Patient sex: M
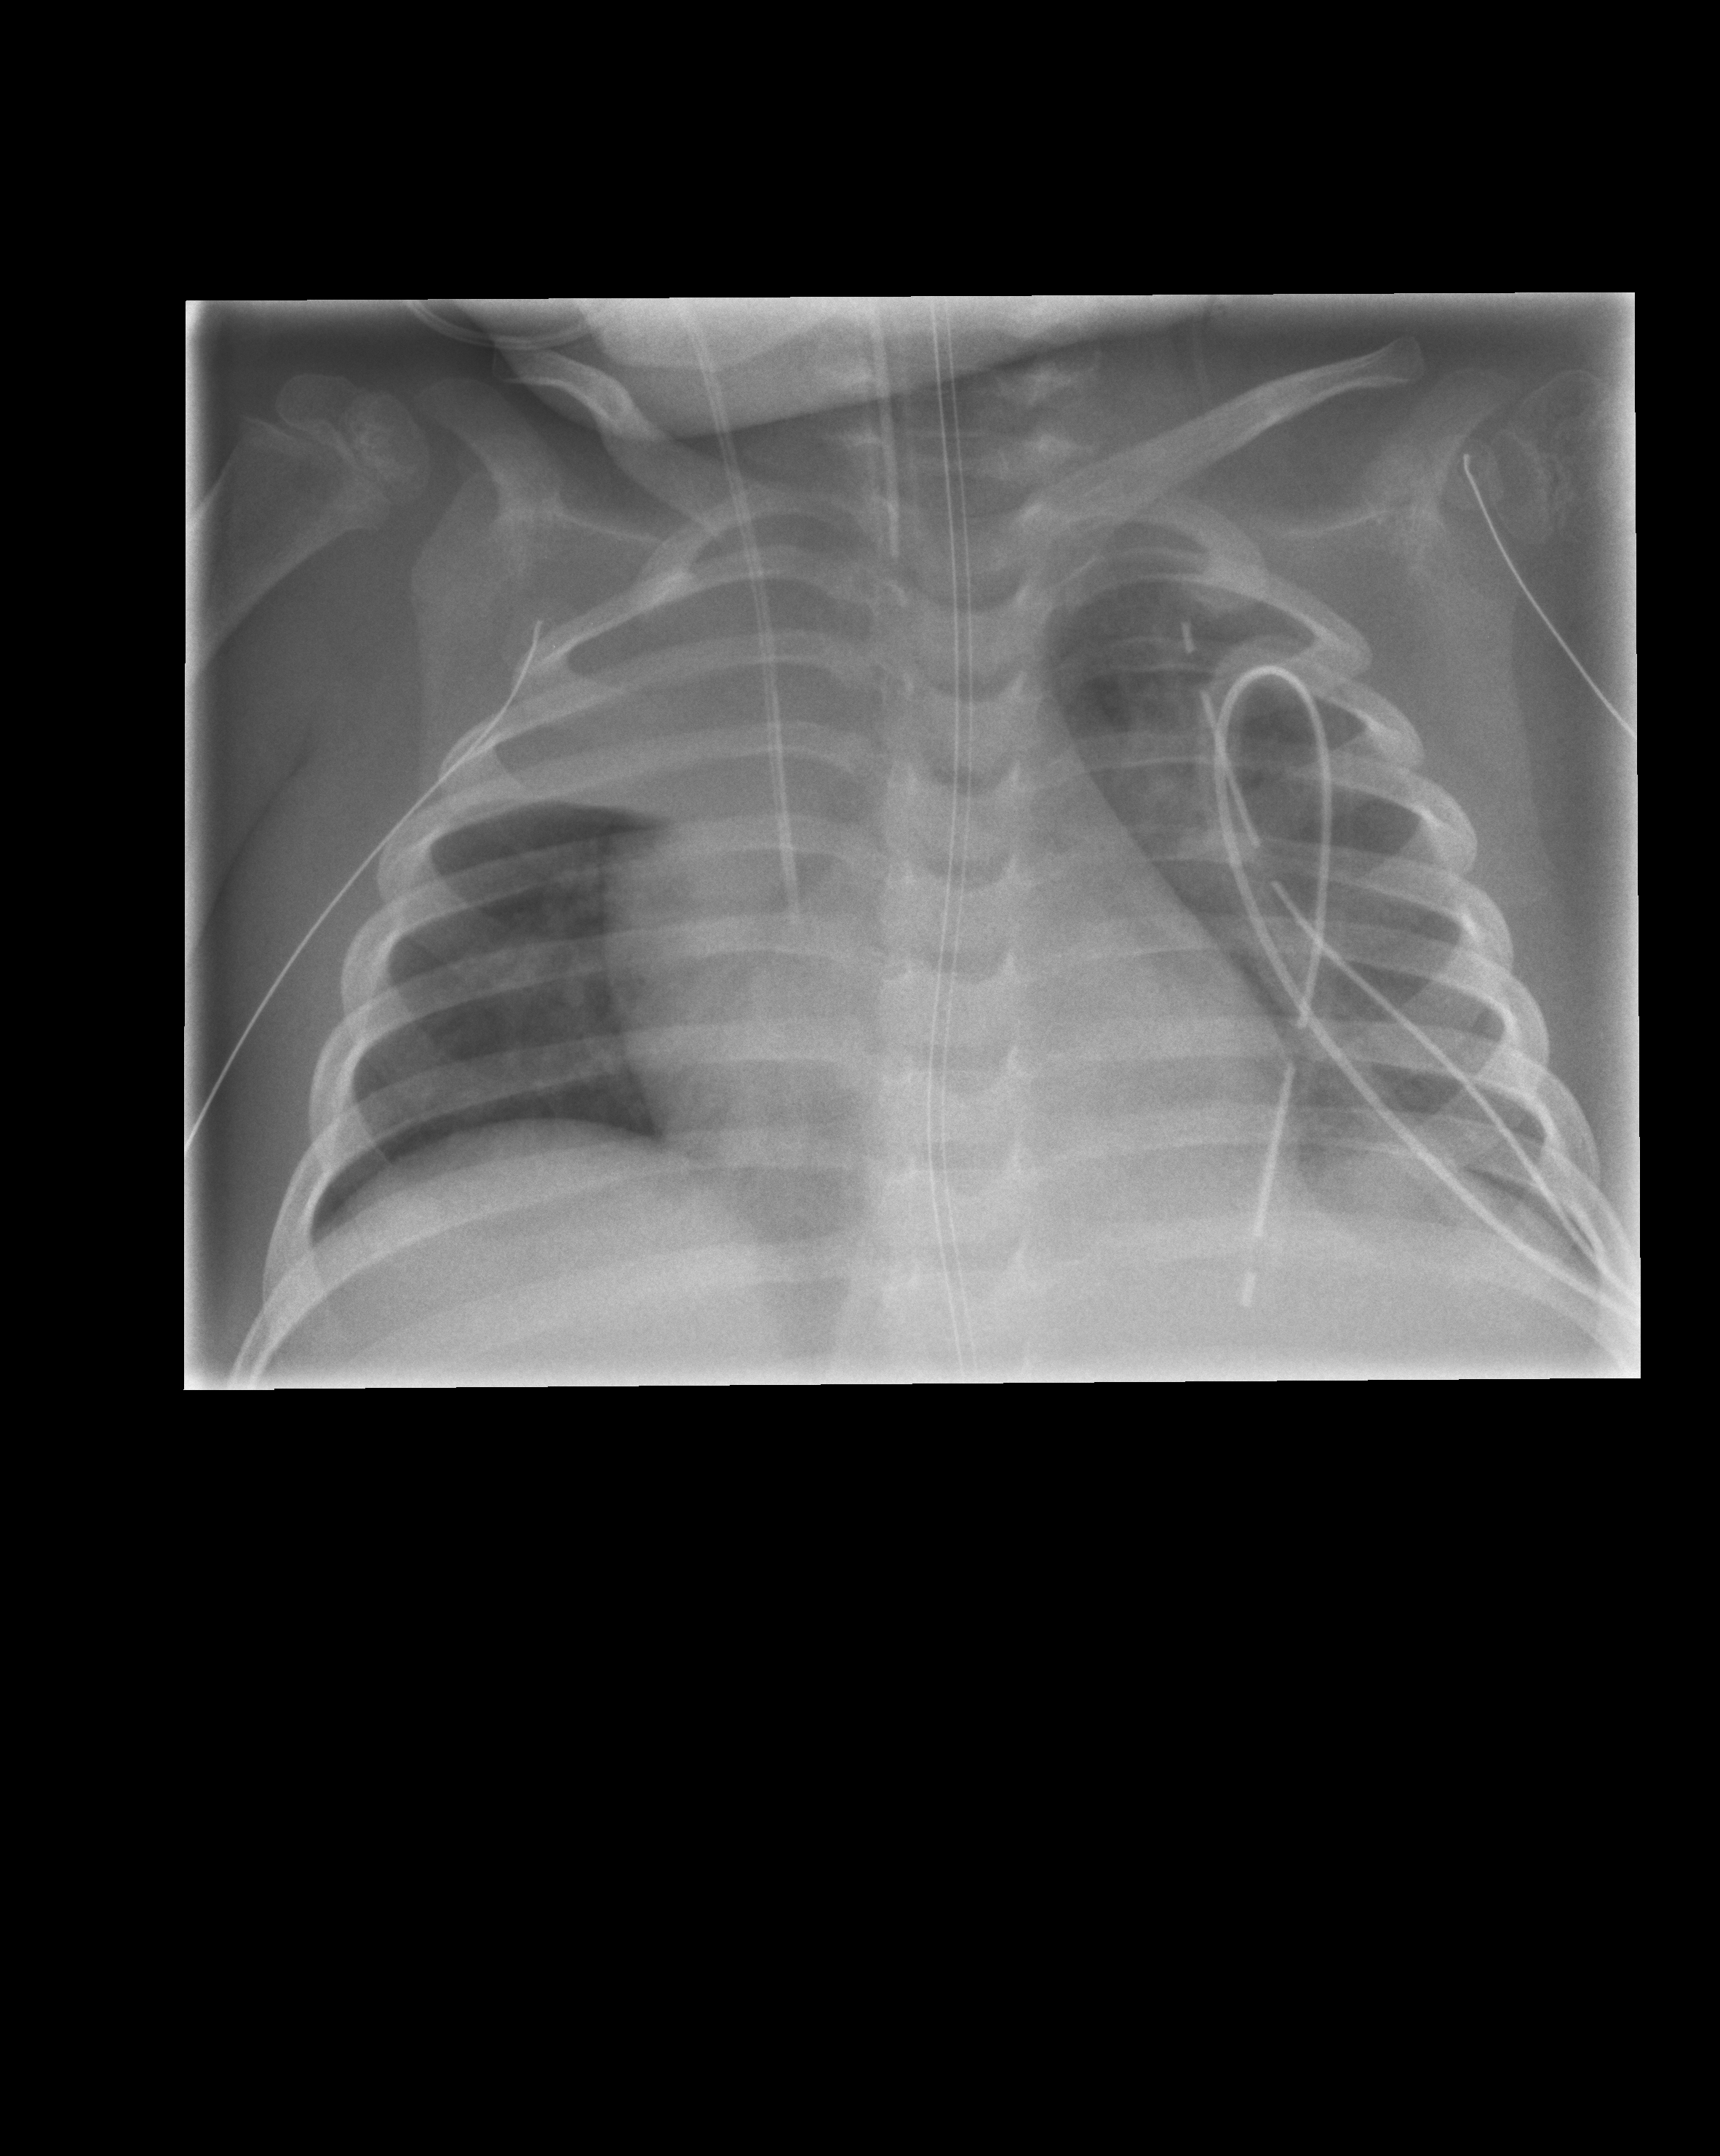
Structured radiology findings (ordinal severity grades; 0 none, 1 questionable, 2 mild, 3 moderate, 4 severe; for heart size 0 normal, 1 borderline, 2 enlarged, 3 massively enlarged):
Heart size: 0
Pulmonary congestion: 0
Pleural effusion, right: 0
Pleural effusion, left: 1
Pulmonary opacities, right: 0
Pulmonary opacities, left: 1
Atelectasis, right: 4
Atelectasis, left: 1